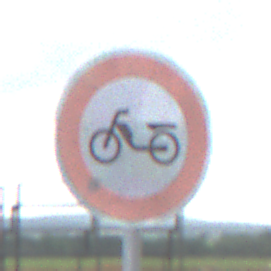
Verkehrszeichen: VerbotMofas
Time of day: MorningAfternoon
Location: Outdoor (RoadRail)
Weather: PartlyCloudy
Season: NotSpecified
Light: Natural